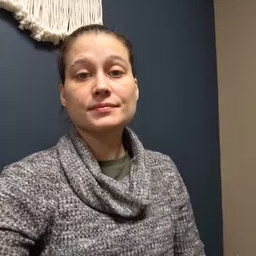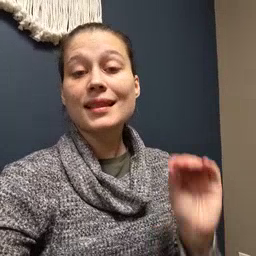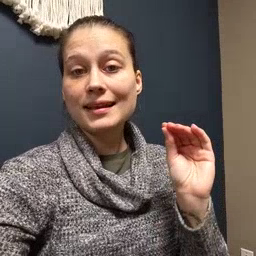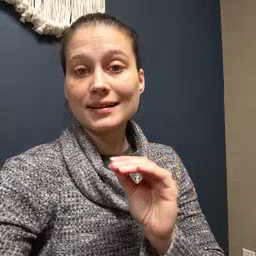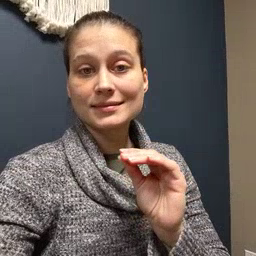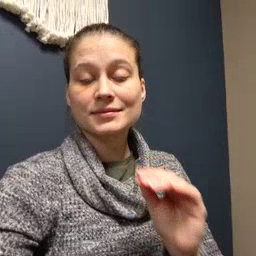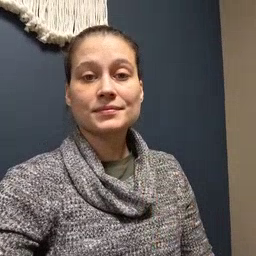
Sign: kiss